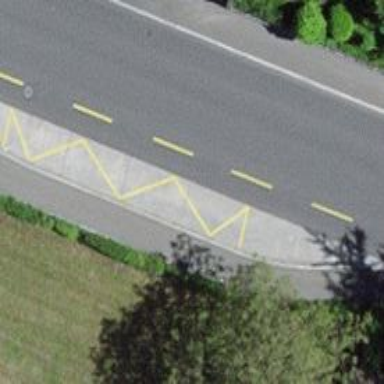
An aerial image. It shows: Bus stop with stop position for public transport.